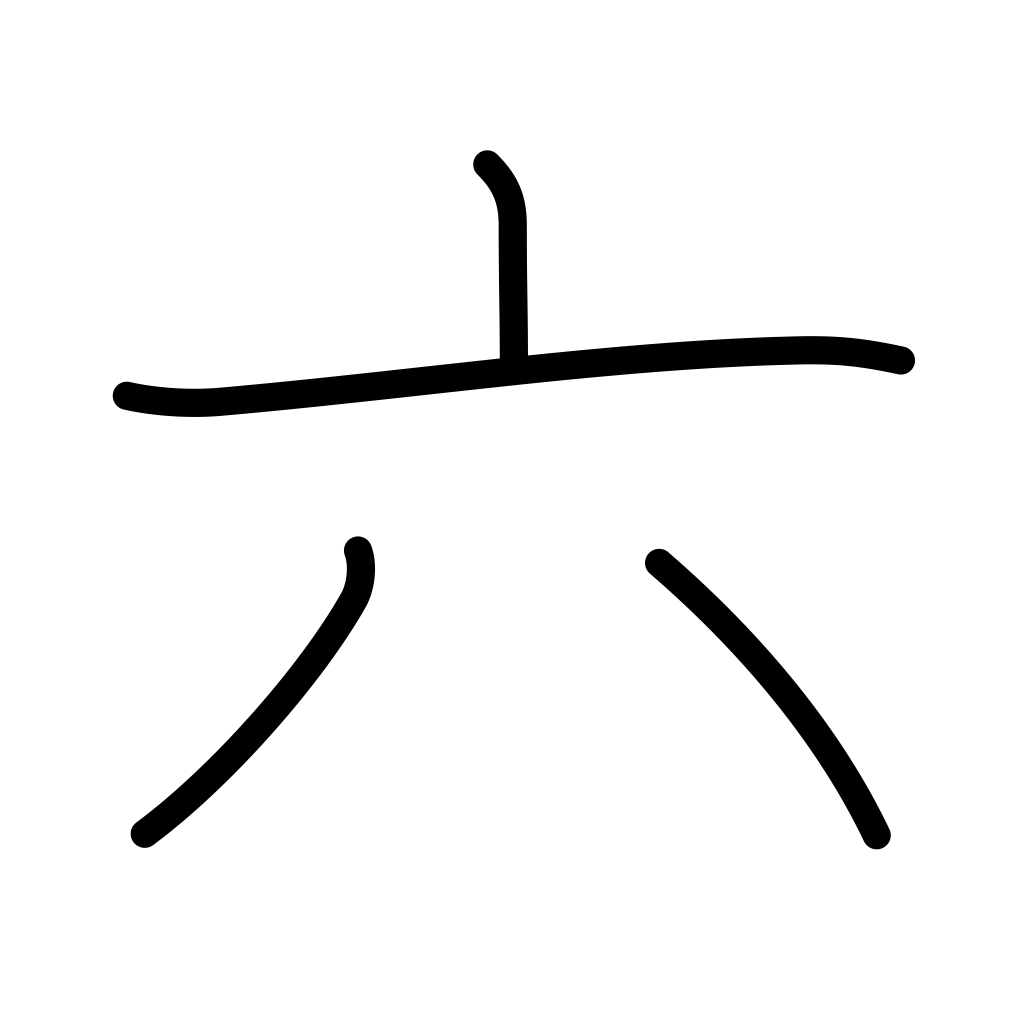
Meaning: six